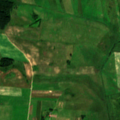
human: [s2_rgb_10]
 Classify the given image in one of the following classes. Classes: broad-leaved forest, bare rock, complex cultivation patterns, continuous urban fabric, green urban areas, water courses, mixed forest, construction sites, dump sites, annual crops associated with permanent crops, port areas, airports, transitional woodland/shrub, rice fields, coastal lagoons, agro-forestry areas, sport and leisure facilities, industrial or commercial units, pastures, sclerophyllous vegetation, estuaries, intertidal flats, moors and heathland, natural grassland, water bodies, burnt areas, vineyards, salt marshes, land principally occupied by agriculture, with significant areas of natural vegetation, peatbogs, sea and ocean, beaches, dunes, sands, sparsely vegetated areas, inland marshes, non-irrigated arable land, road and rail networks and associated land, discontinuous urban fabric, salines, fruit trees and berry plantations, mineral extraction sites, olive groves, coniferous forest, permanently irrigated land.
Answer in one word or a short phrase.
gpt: non-irrigated arable land, pastures, complex cultivation patterns, land principally occupied by agriculture, with significant areas of natural vegetation, mixed forest